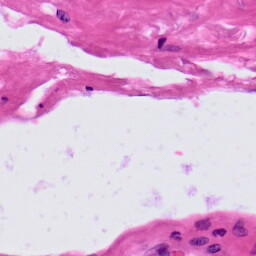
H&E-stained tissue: Prostate